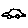
Label: car